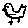
Label: bird